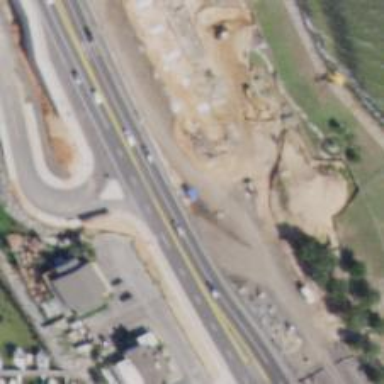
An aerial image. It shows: Asphalt trunk link road.